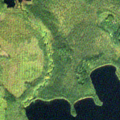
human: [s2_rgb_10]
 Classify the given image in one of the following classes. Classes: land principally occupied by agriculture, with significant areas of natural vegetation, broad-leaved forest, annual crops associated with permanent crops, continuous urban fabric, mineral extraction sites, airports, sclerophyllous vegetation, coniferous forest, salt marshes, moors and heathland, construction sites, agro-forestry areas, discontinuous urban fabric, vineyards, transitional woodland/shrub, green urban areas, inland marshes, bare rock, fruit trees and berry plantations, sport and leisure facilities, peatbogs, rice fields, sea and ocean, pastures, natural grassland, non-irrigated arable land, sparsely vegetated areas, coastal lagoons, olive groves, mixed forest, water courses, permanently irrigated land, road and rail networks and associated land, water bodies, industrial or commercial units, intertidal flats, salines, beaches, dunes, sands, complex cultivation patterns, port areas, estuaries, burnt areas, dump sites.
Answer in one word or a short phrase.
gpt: coniferous forest, transitional woodland/shrub, water bodies